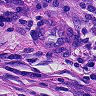
Metastatic tissue present: yes